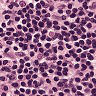
Metastatic tissue present: no